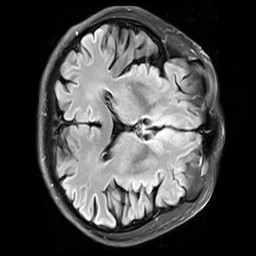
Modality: FLAIR
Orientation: axial
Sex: male
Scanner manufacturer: siemens
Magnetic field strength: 3 T
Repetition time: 10 s
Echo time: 0.09 s